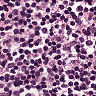
Metastatic tissue present: no